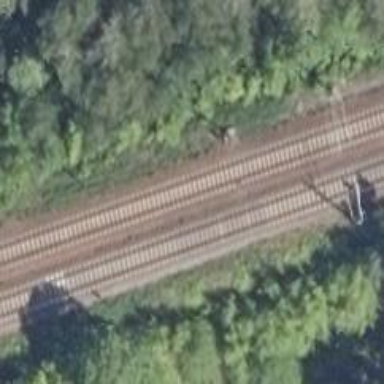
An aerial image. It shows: Railway track with contact lines for electrification.